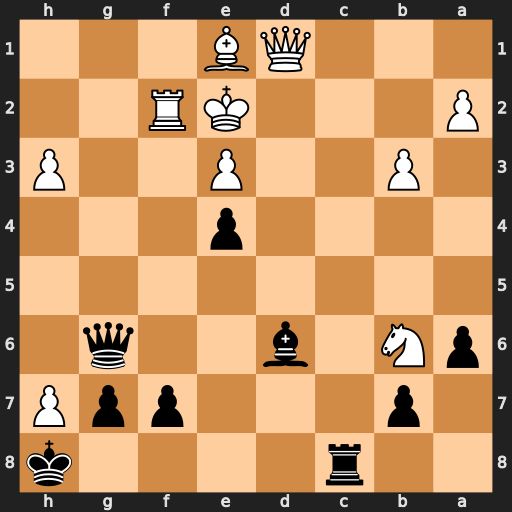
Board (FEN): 2r4k/1p3ppP/pN1b2q1/8/4p3/1P2P2P/P3KR2/3QB3
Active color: b
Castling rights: -
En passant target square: -
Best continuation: Qh5+ Kf1 Qxd1